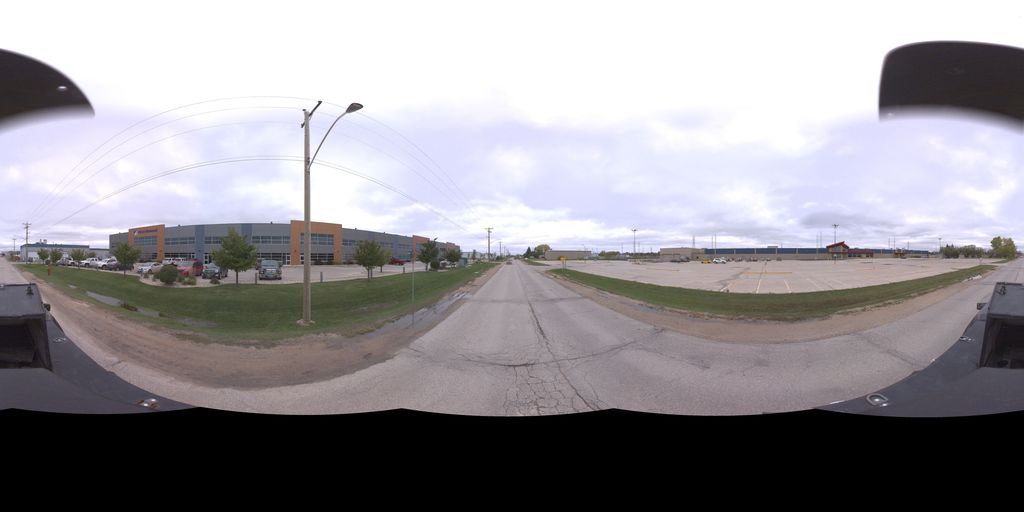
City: winnipeg